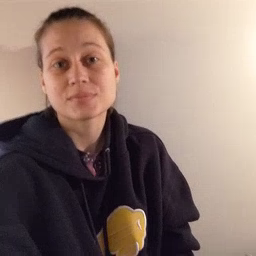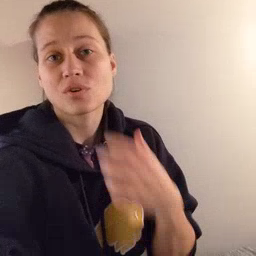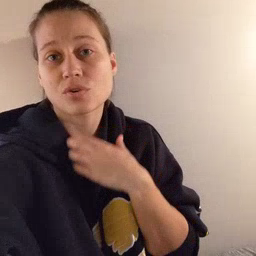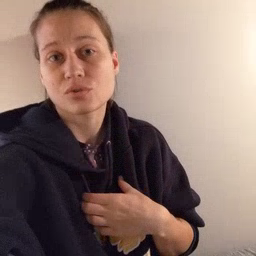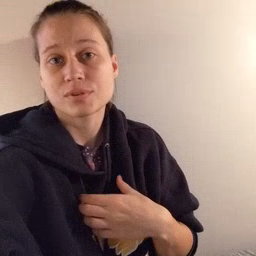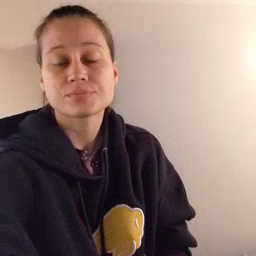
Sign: hungry